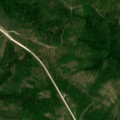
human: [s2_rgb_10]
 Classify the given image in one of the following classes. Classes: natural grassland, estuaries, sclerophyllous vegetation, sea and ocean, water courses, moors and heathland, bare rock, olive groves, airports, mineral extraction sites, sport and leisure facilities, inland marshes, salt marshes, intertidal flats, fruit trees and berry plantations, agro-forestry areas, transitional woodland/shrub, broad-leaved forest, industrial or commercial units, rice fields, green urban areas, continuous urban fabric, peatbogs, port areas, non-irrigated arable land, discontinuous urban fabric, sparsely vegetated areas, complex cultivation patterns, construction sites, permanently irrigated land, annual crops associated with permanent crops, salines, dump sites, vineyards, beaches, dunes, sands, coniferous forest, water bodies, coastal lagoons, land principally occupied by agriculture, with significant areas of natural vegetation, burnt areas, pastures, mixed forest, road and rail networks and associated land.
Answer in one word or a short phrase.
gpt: land principally occupied by agriculture, with significant areas of natural vegetation, broad-leaved forest, transitional woodland/shrub